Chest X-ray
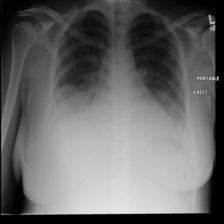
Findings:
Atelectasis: negative
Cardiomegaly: positive
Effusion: negative
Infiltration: positive
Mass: negative
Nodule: negative
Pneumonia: negative
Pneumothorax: negative
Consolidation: negative
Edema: negative
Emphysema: negative
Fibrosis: negative
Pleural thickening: negative
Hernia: negative